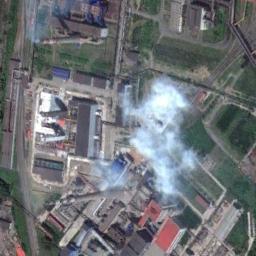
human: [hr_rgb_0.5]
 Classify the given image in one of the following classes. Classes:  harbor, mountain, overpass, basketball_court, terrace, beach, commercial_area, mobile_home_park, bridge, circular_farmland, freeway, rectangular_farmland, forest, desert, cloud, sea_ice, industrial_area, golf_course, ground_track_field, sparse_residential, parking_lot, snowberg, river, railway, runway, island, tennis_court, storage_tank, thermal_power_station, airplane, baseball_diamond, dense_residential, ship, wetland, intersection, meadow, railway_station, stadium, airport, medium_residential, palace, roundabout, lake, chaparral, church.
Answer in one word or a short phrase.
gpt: thermal_power_station